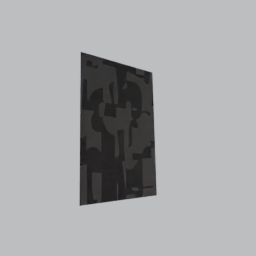
Label: decoration